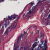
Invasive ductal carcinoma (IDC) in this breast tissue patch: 0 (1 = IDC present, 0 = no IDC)